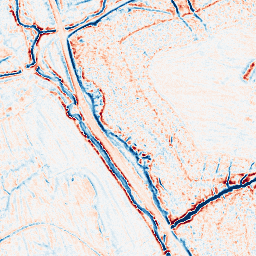
Category: edge_preserving
Decomposition family: bilateral
Decomposition parameters: d: 9
sigma_color: 50
sigma_space: 50
Upsampling method: quartic
Upsampling parameters: scale: 4
Upsampling scale: 4